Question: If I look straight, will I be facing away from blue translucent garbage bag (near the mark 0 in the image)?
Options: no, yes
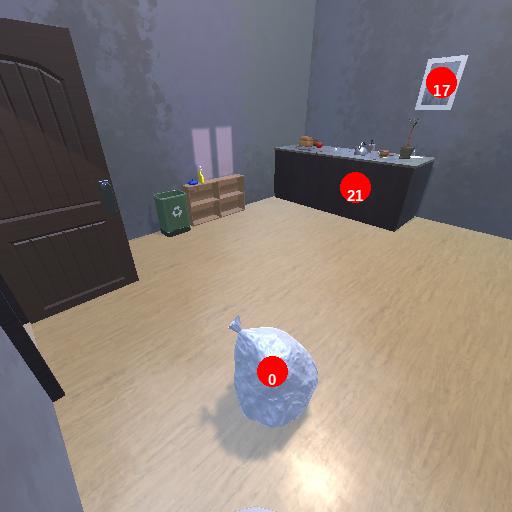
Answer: no